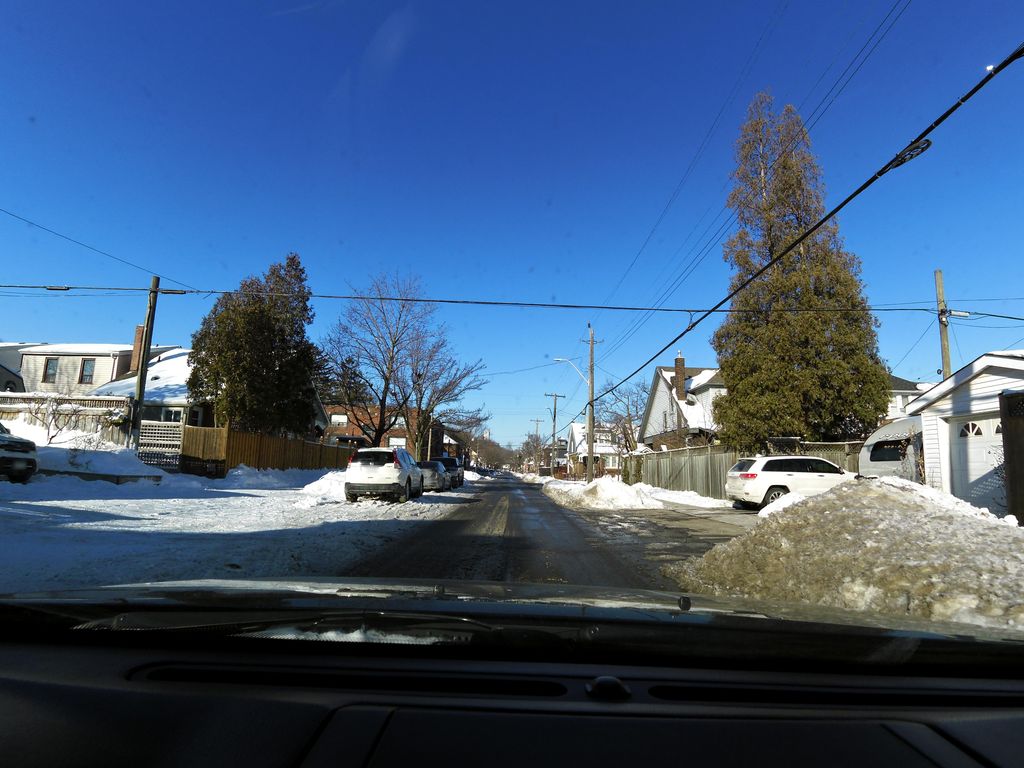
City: hamilton